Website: home-depot
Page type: order-tracking
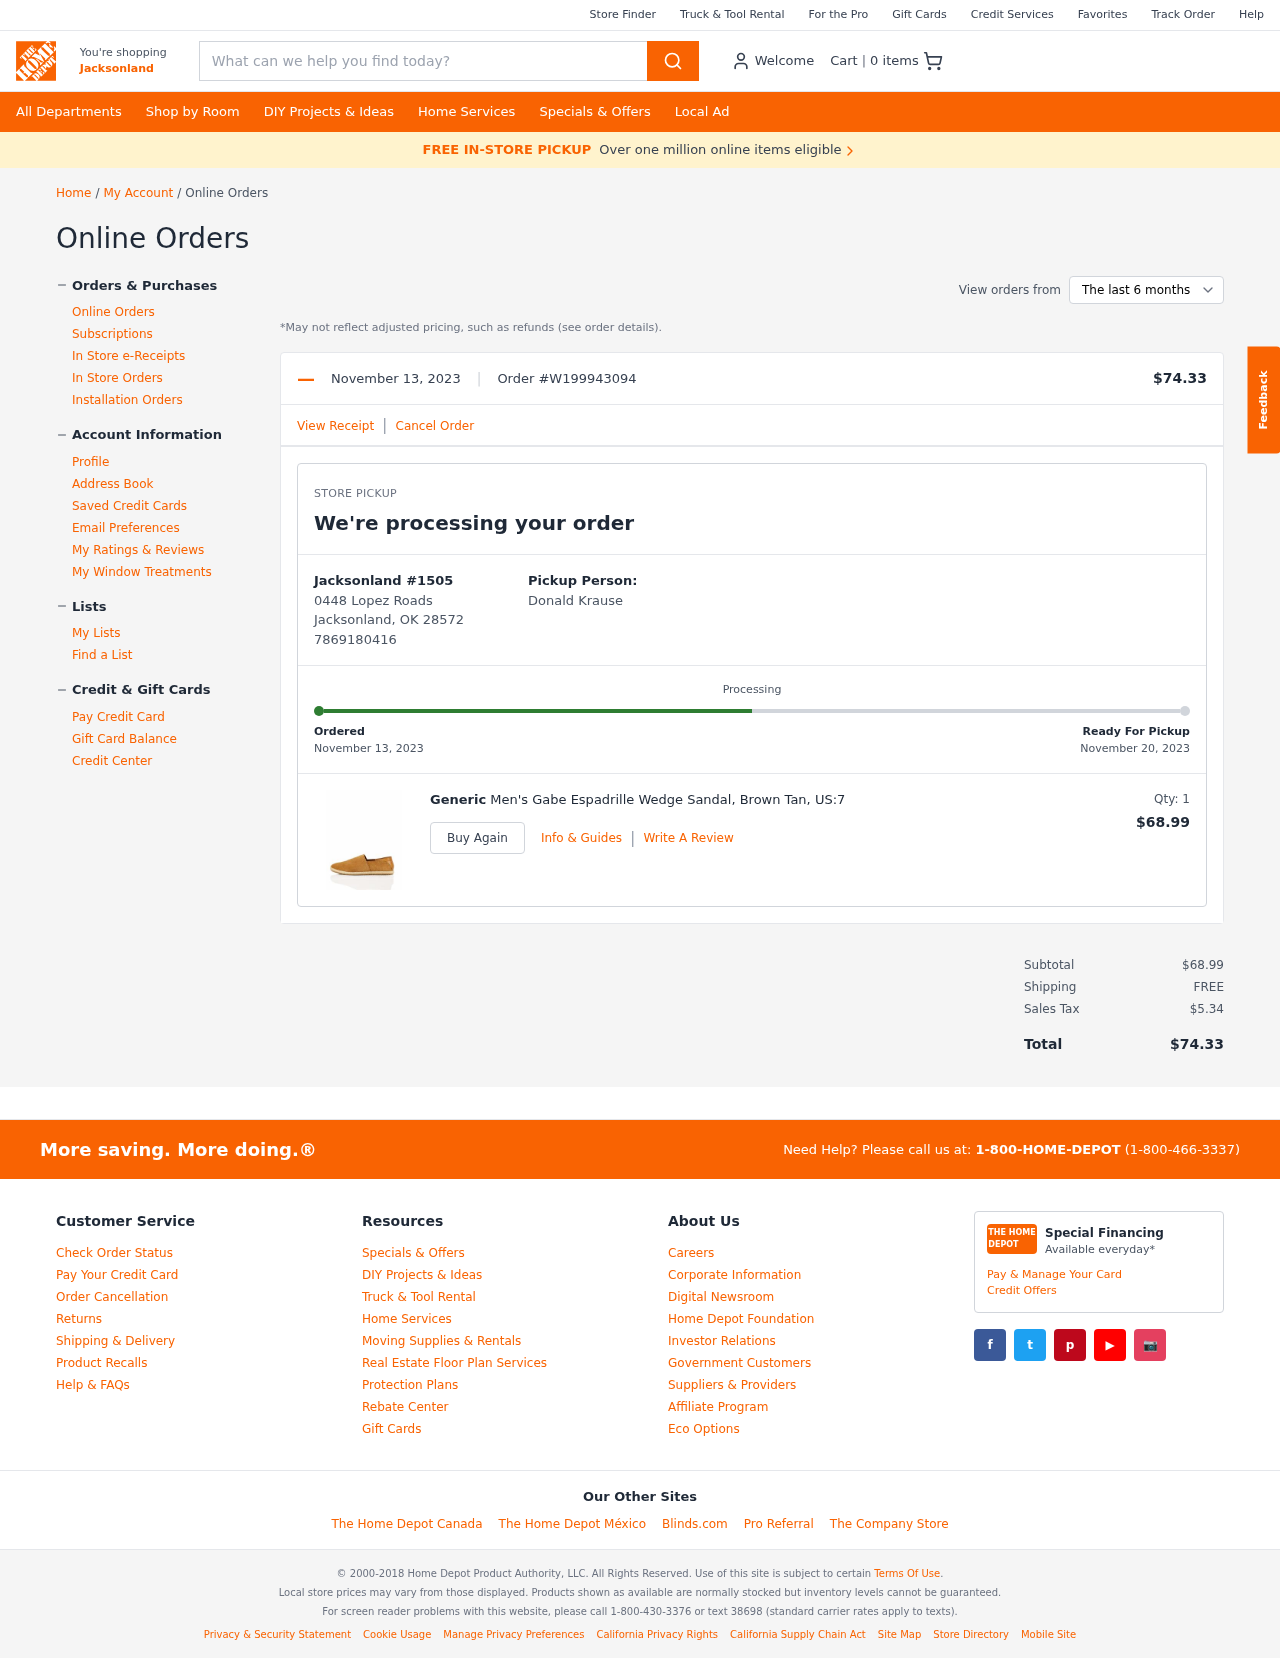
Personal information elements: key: PII_CITY
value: Jacksonland
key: PII_FULLNAME
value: Donald Krause
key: PII_LOCATION1_CITY
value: Jacksonland
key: PII_LOCATION1_STREET
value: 0448 Lopez Roads
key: PII_LOCATION1_CITY_STATE_ZIP
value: Jacksonland, OK 28572
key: PII_PHONE
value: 7869180416
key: PII_PHONE_LINE
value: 0416
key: PII_PHONE_SUFFIX
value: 0416
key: PII_PHONE2
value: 7869180416
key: PII_PHONE3
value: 7869180416
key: PII_PHONE_NUMERIC
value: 7869180416
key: PII_PHONE2_NUMERIC
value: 7869180416
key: PII_PHONE3_NUMERIC
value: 7869180416
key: PII_PHONE_DIGITS
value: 7869180416
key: PII_PHONE_LAST4
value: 0416
Product elements: key: PRODUCT1_BRAND
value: Generic
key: PRODUCT1_NAME
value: Men's Gabe Espadrille Wedge Sandal, Brown Tan, US:7
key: PRODUCT1_PRICE
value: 68.99
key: PRODUCT1_QUANTITY
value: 1
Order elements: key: ORDER_NUM_ITEMS
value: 0
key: ORDER_DATE
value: November 13, 2023
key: ORDER_ID
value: W199943094
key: ORDER_TOTAL
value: $74.33
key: ORDER_DATE2
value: November 13, 2023
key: ORDER_DELIVERY_DATE
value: November 20, 2023
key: ORDER_SUBTOTAL
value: $68.99
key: ORDER_SHIPPING_COST
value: FREE
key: ORDER_TAX
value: $5.34
Search elements: key: HEADER_SEARCH
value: What can we help you find today?